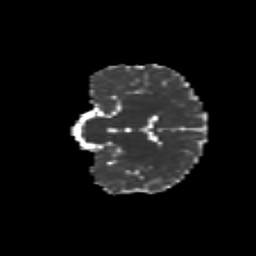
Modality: MD
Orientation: coronal
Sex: male
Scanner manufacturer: siemens
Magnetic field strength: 3 T
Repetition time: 5 s
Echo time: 0.071 s